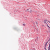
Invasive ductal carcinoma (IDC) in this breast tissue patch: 0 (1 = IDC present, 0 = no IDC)